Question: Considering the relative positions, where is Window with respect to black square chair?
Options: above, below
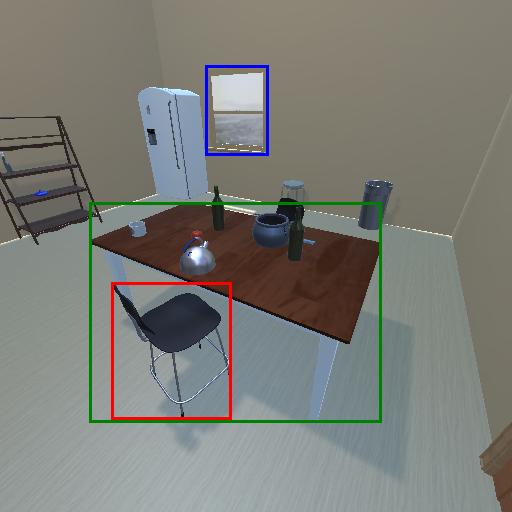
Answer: above